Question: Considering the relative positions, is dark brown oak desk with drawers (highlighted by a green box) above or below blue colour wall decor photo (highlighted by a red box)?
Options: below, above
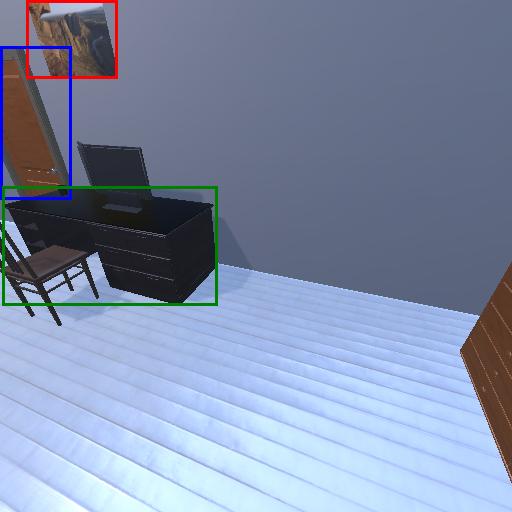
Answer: below